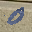
Label: 0